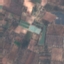
Land use / land cover: PermanentCrop